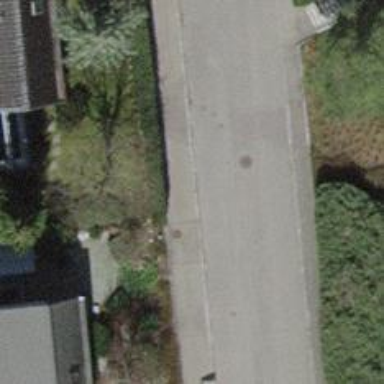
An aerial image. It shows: Hedge acting as barrier.